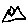
Label: hexagon